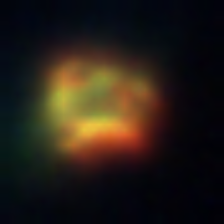
Taxon: Ciliates
Group: Other